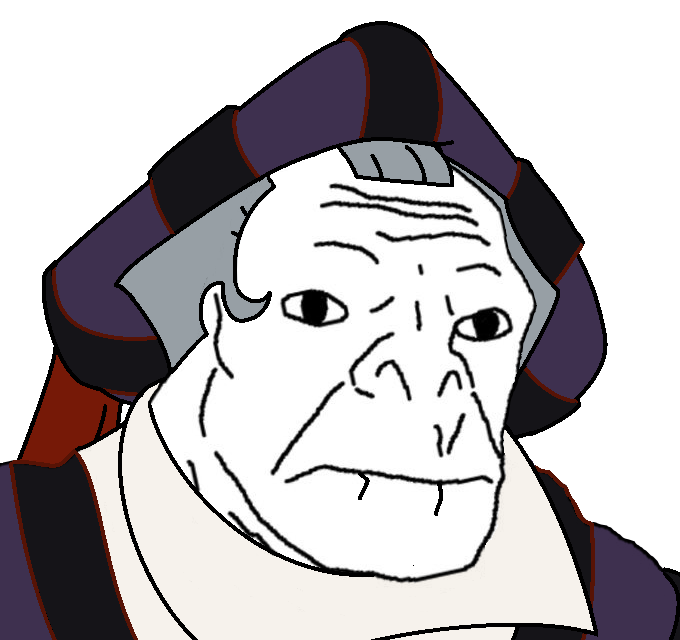
Label: 5_Craig